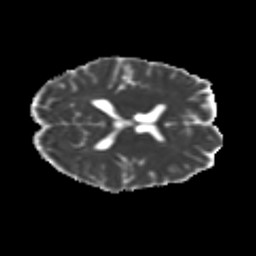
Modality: MD
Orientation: axial
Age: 19
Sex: female
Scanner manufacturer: siemens
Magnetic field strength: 3 T
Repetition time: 3.5 s
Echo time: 0.104 s